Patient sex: M
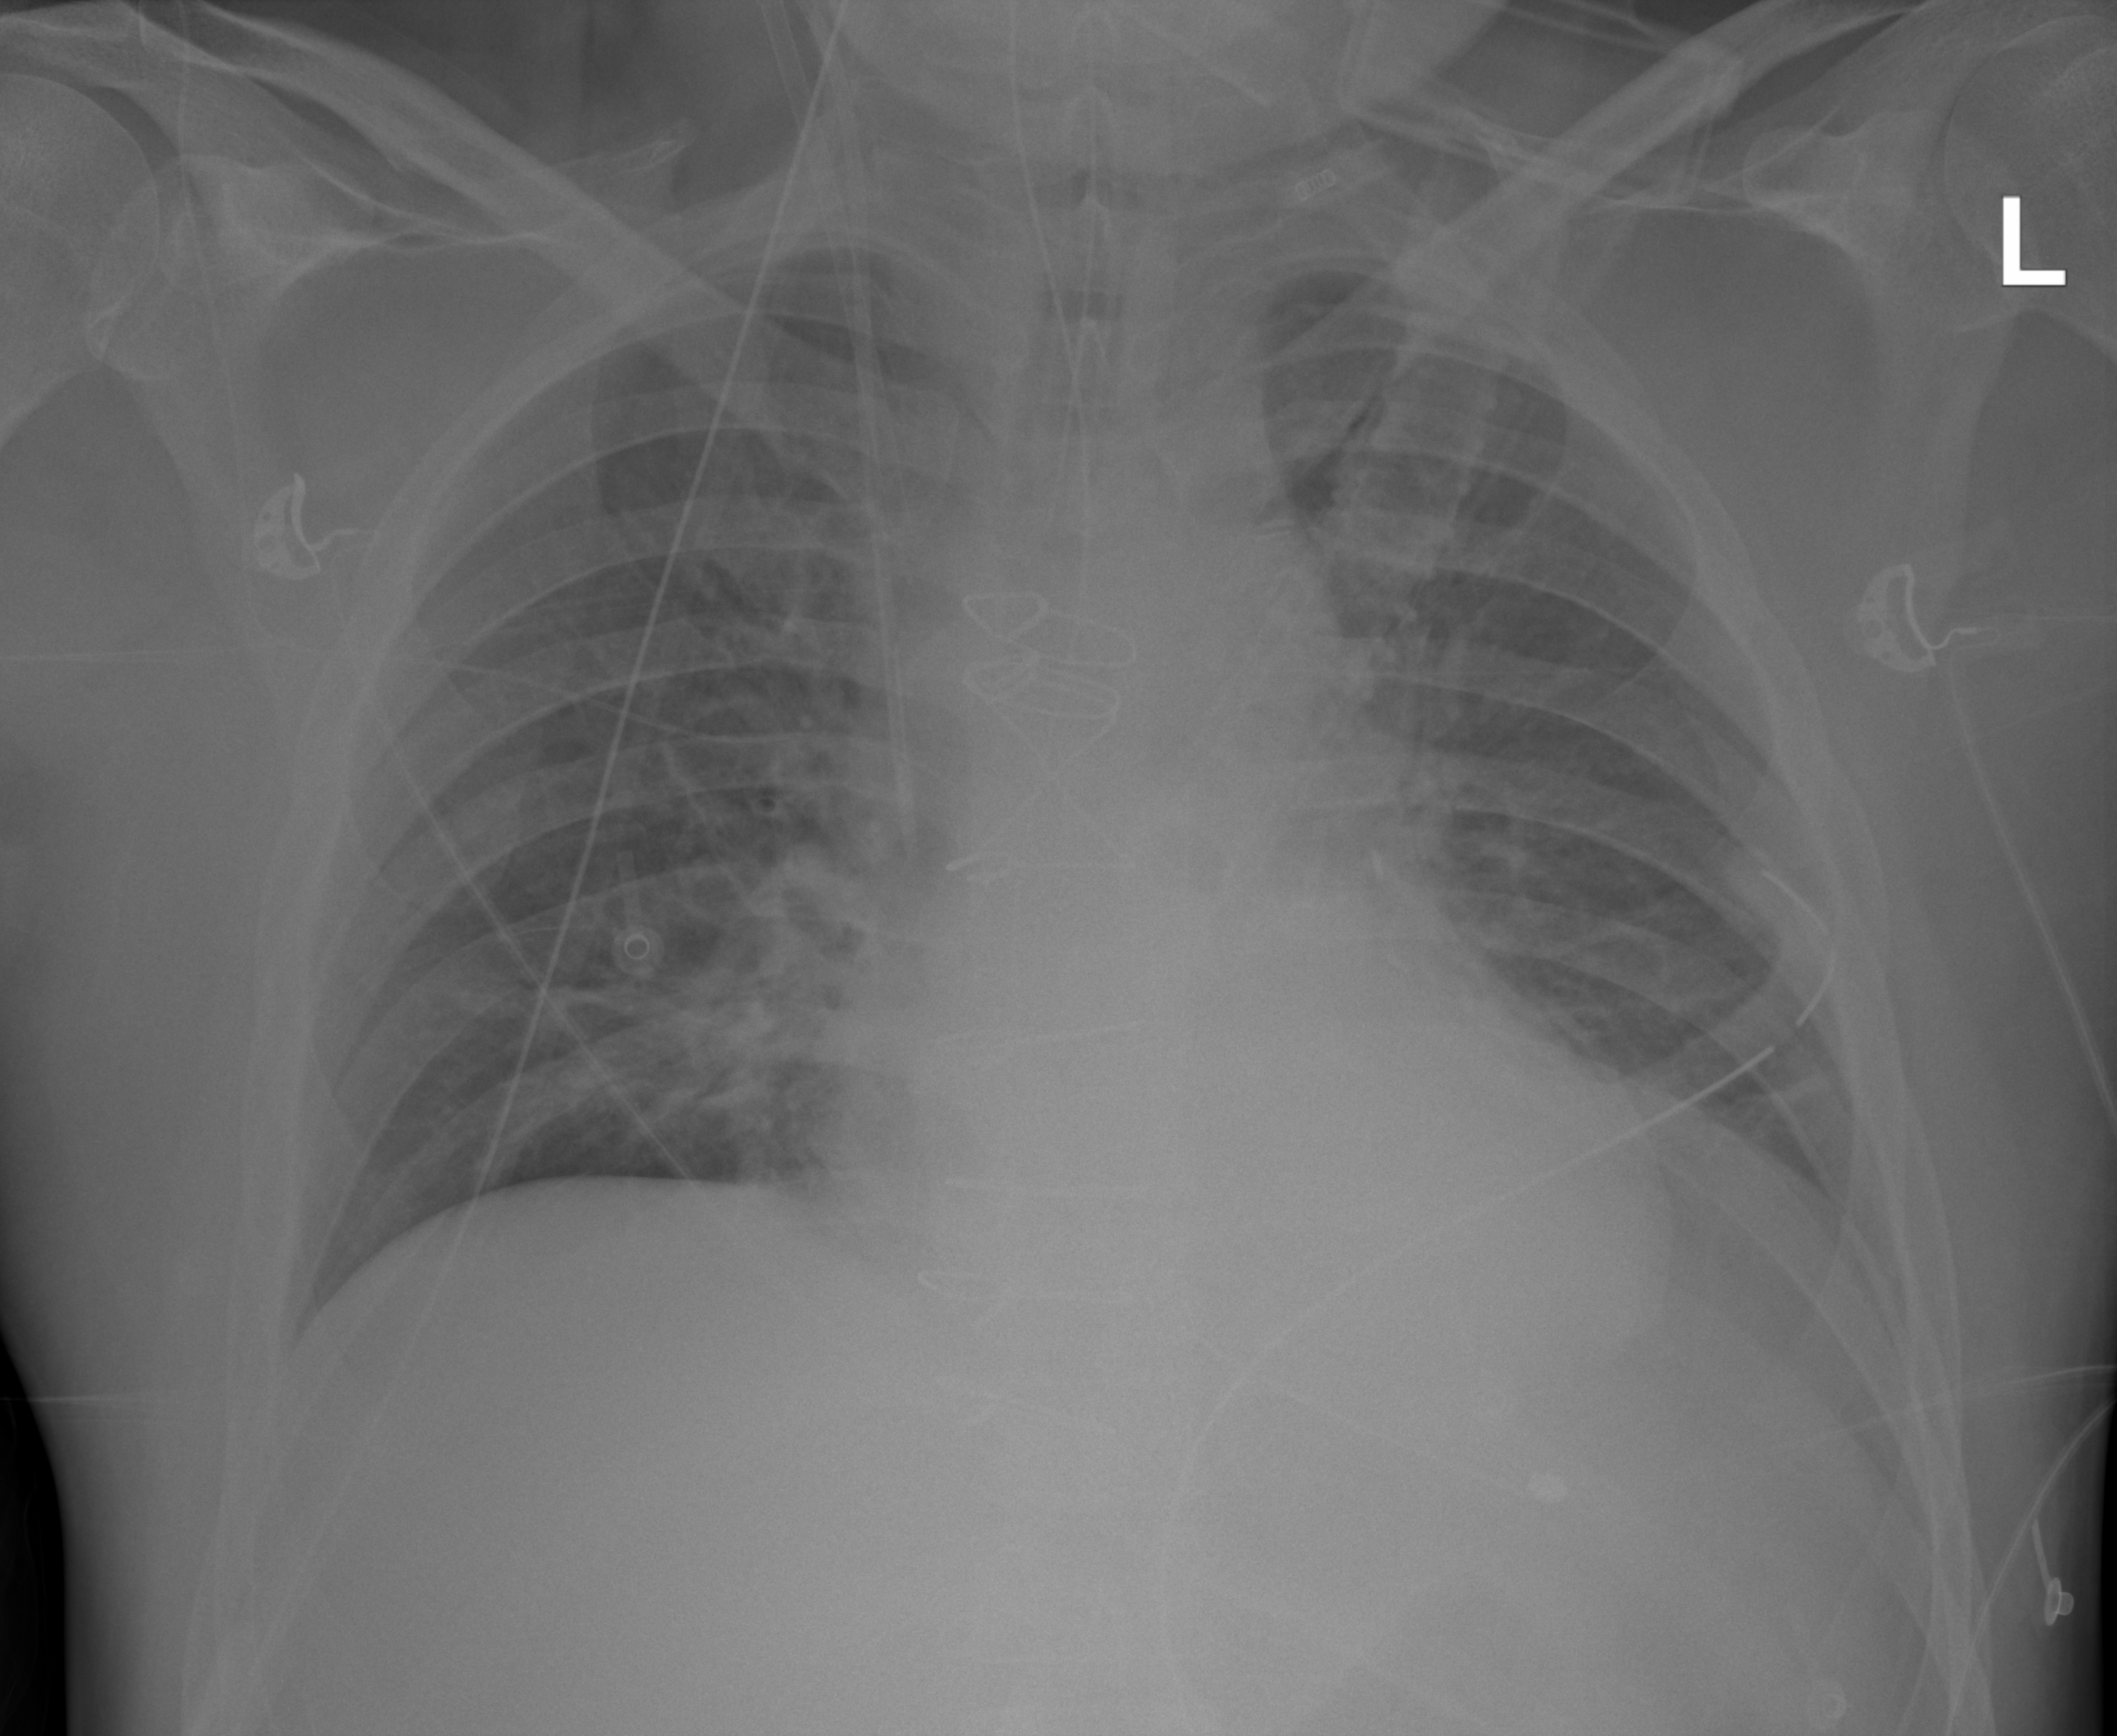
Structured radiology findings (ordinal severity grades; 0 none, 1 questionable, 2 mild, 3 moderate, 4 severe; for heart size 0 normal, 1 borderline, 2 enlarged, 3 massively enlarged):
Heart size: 1
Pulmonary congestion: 0
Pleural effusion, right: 0
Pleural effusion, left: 1
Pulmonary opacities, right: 2
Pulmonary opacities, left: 0
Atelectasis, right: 2
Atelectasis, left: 2